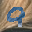
Label: 9